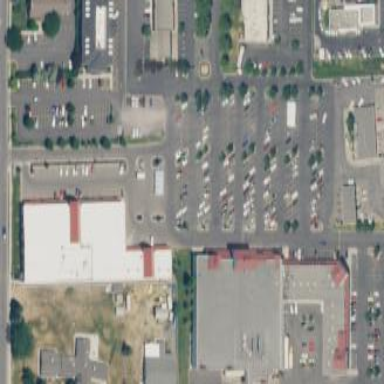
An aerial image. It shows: Retail area.